Question: I am using the latest version of Intellij Idea v14 on Mac OSX Yosemite. The IDE is not showing the javadoc for the core Java classes when I use the Quick Documentation option(^J): I'm getting a blank popup box. Here is how it appears:

I'm guessing the sources are not attached. Intellij is using the JDK6 provided by Apple as it is the recommended version on Mac. How do I fix this? Where can I download the sources for JDK6 by Apple or is there a better solution for this problem?
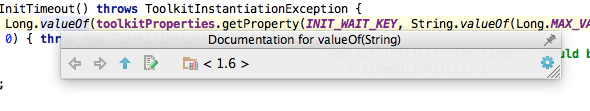
Answer: You can download and attach sources for your JDK in project structure dialog, specifically in tab
.
Other alternative is to download for example Oracle JDK which has the sources bundled with it.
I'm not using Apple JDK so I'm not sure where to download the sources, but <URL> might help with that.
Hope this helps.
Path to the src.jar for Apple's 1.6 JDK: /Library/Java/JavaVirtualMachines/1.6/Contents/Home/src.jar